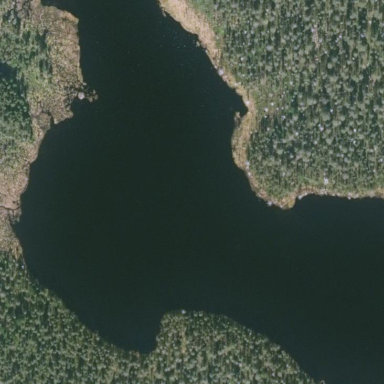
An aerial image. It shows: Lake with natural water.